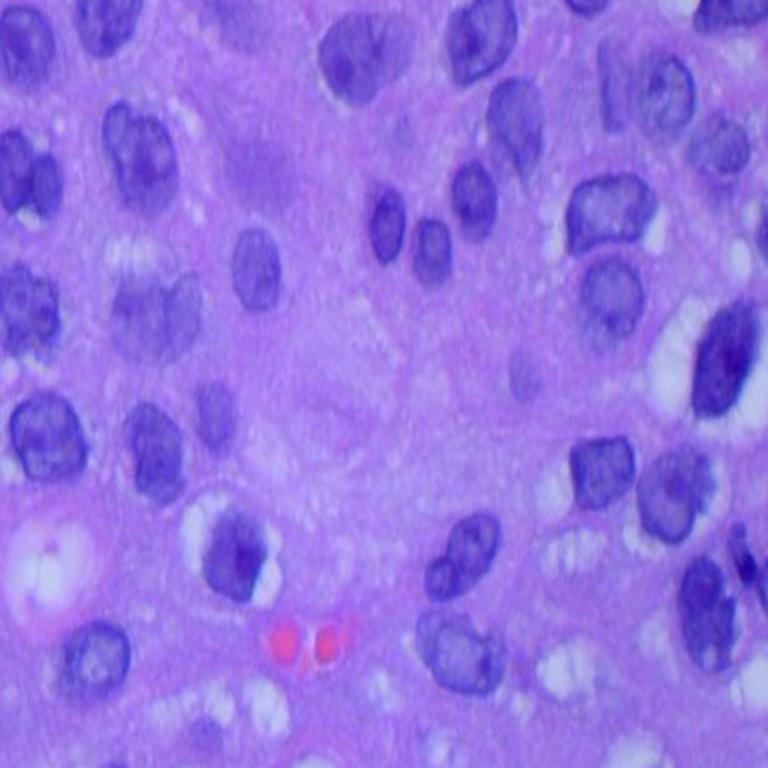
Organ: lung
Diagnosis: squamous carcinomas